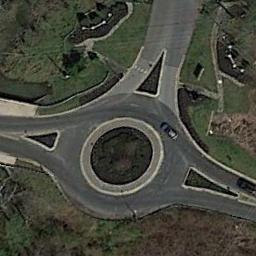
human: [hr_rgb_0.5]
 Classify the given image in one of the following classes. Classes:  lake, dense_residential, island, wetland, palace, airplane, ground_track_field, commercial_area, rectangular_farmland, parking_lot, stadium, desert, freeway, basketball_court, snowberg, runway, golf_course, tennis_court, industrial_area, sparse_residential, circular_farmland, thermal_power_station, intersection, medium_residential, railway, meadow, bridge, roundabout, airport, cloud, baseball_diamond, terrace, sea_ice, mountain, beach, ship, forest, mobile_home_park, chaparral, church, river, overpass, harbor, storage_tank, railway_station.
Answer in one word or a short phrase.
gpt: roundabout